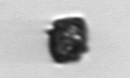
Label: Kryptoperidinium_triquetrum